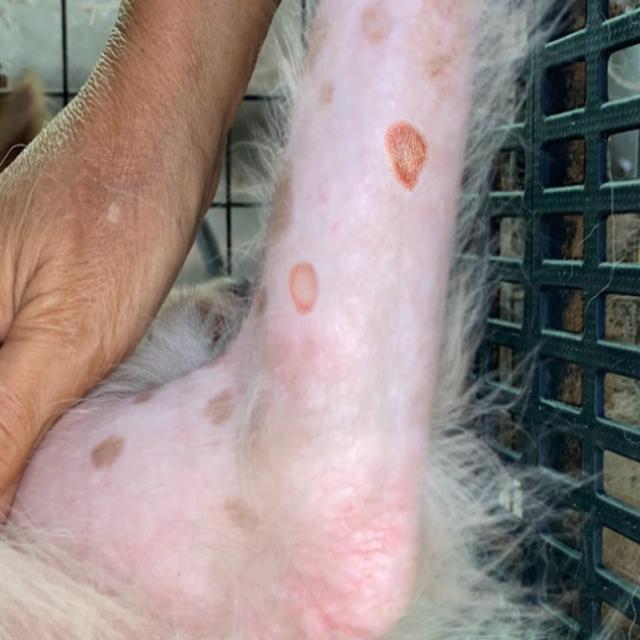
Canine ringworm (Dermatophytosis) — fungal infection caused by Microsporum or Trichophyton. Presents with circular alopecia, scaling, crusting, and broken hairs.